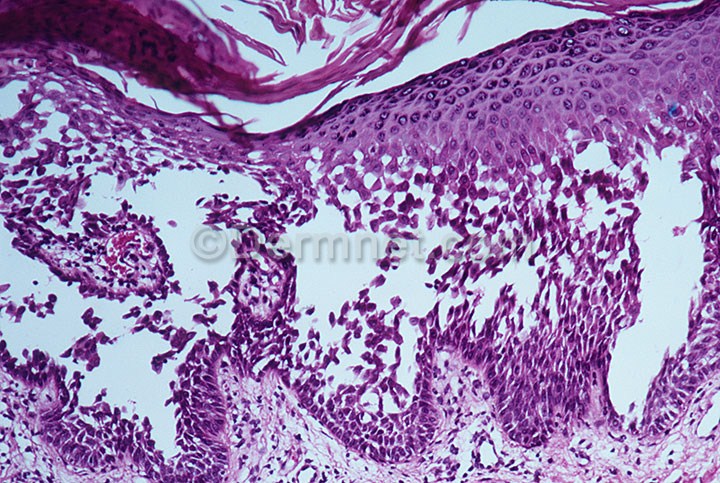
Disease: Bullous Disease Photos